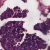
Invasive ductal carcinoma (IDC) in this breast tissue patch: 0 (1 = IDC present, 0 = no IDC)